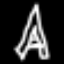
Label: The Eiffel Tower